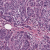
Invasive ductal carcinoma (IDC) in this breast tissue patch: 1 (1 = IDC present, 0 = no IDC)